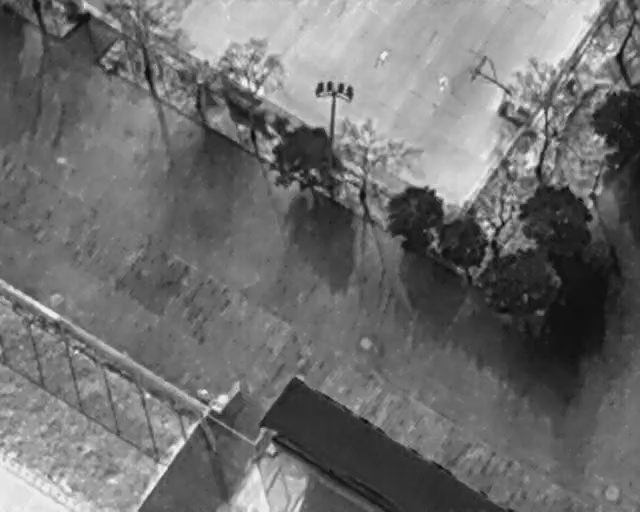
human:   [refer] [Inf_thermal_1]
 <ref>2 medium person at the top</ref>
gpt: <box>[[58, 9, 61, 12, 2], [67, 14, 71, 17, 2]]</box>